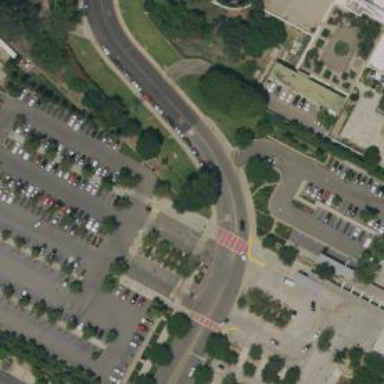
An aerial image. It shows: Road with stop sign.